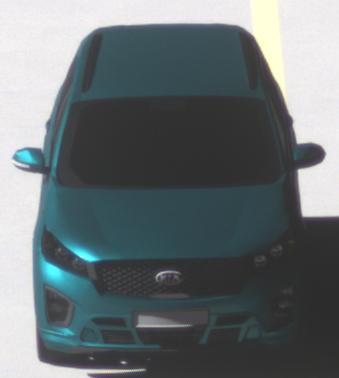
Make: KIA
Model: Sorento 2.2 CRDi
Detailed model: Sorento (UM)
Model produced from: 2015/03
Model produced until: 2017/10
Doors: 5
Color: blue
Road condition: dry road
Daytime: midday
Contrast: high contrast